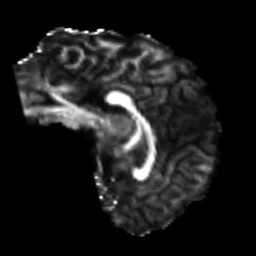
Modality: FA
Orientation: sagittal
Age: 28
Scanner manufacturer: siemens
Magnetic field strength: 3 T
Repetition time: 4.52 s
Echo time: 0.084 s